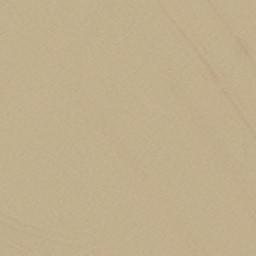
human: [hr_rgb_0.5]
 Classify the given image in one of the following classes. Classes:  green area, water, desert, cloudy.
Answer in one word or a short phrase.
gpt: desert